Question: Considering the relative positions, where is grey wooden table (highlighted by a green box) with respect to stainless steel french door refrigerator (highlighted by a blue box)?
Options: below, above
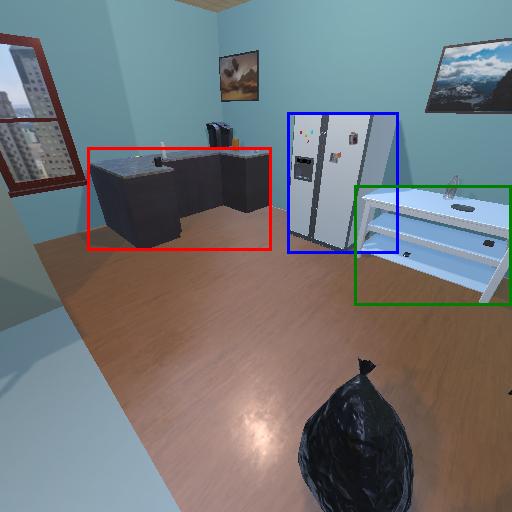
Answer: below